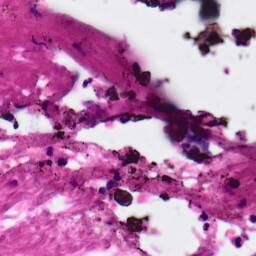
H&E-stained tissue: Ovarian